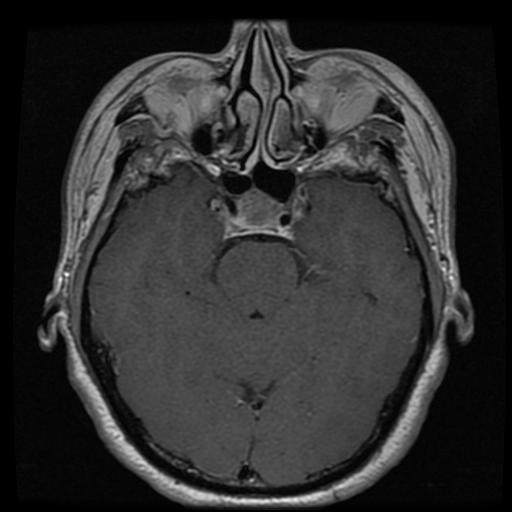
Label: pituitary